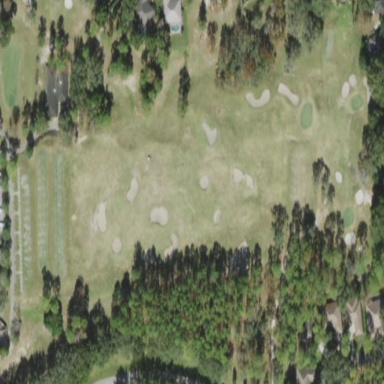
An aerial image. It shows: Golf driving range on grassy leisure land.